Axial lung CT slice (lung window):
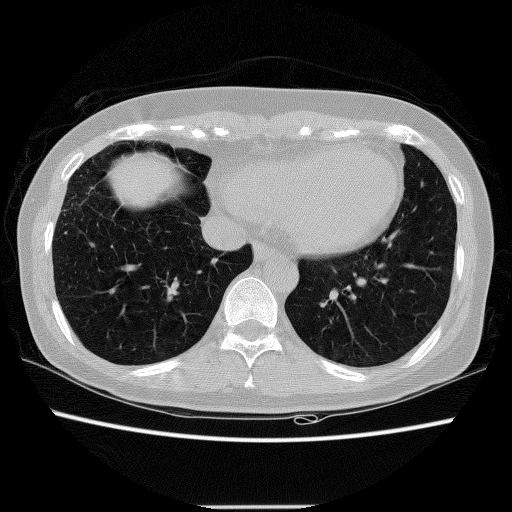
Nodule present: no